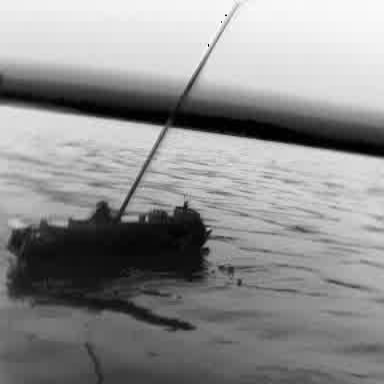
There is a container_ship in the infrared image.